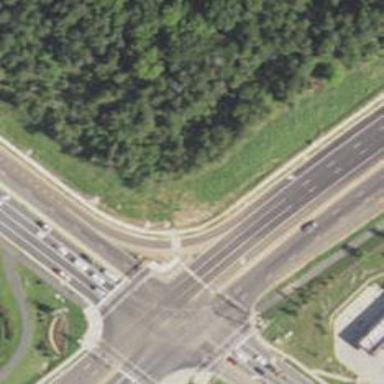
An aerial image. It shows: Trunk link highway.